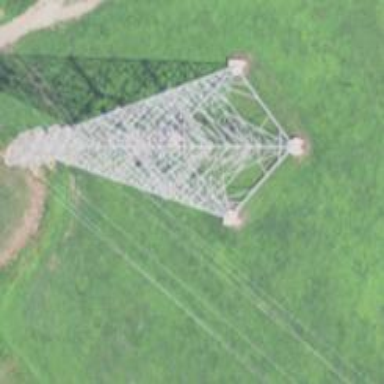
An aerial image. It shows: High tower with power.